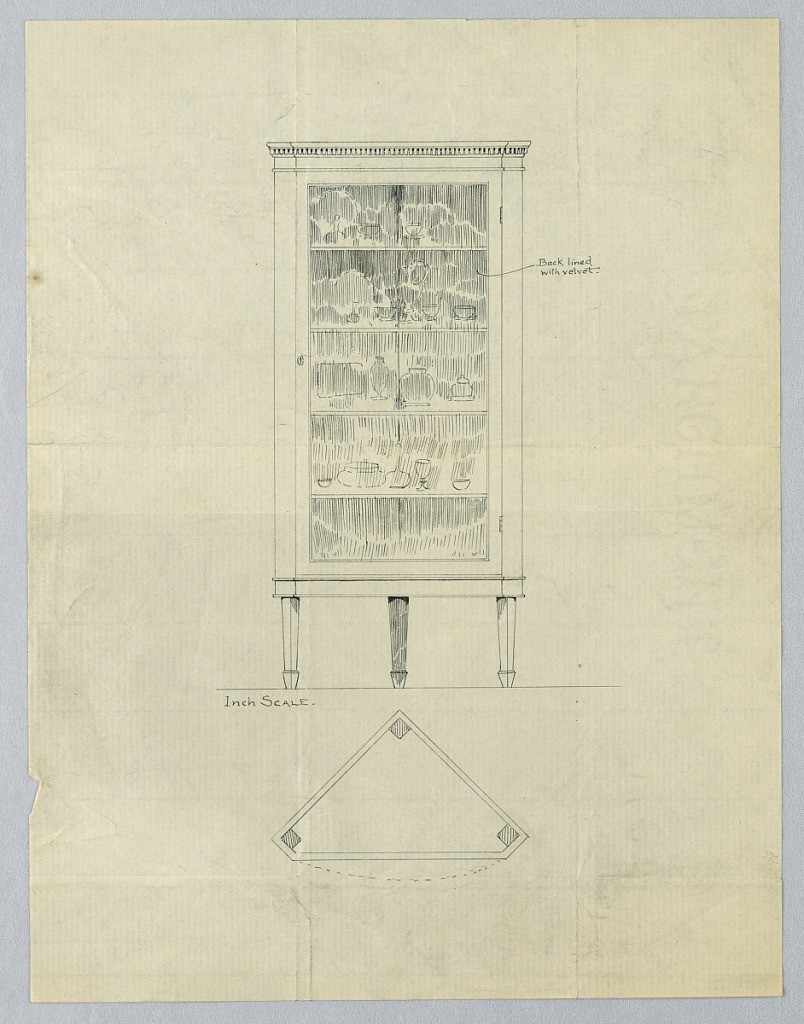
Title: Plan and Elevation for Triangular Corner Cabinet
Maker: A.N. Davenport Co.
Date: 1900–05
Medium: Pen and black ink on thin cream paper
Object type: Drawing
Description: Elevation (upper segment of sheet): cabinet front with molded top and glass door panel; 4 inside shelves hold pieces of china; raised atop 3 tapering legs.  Plan (bottom segment of sheet): triangular silhouette of cabinet with canted corners.